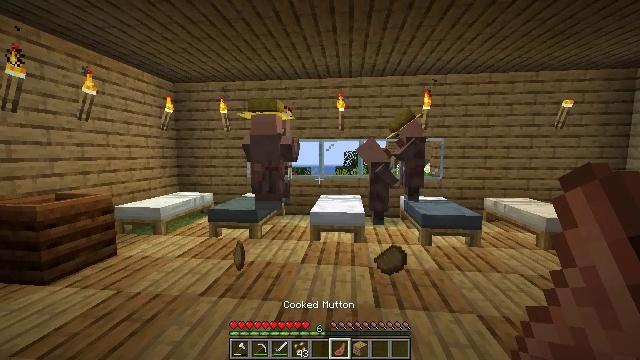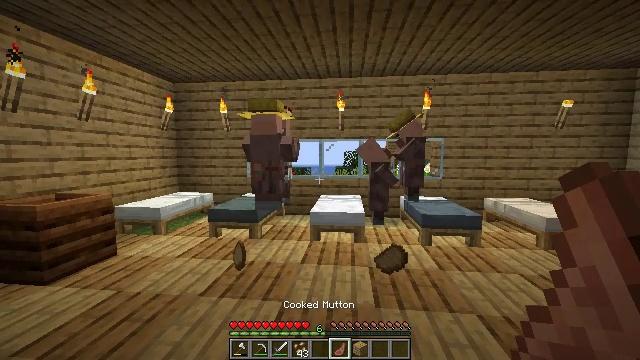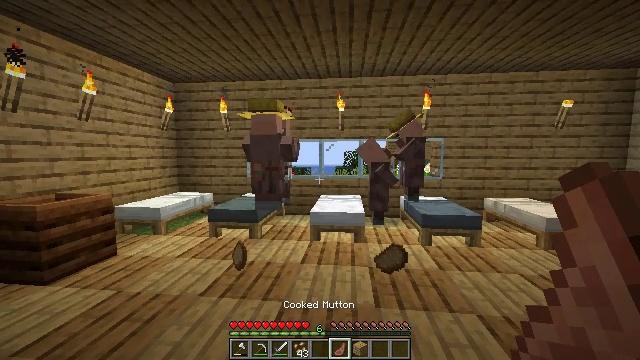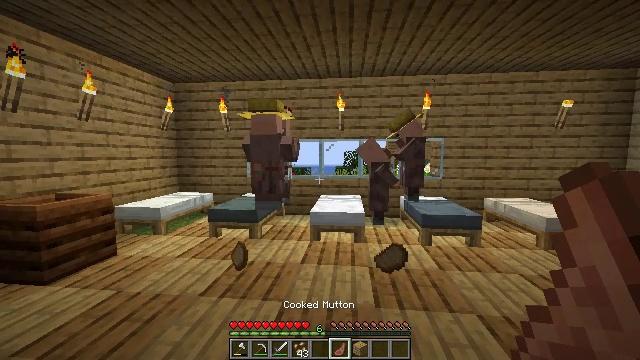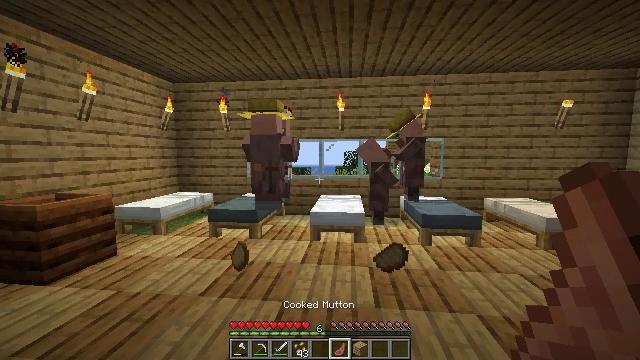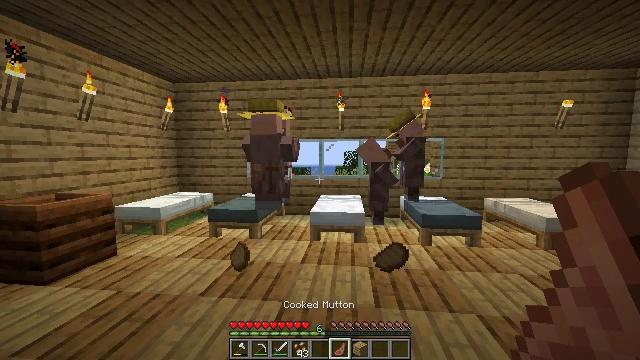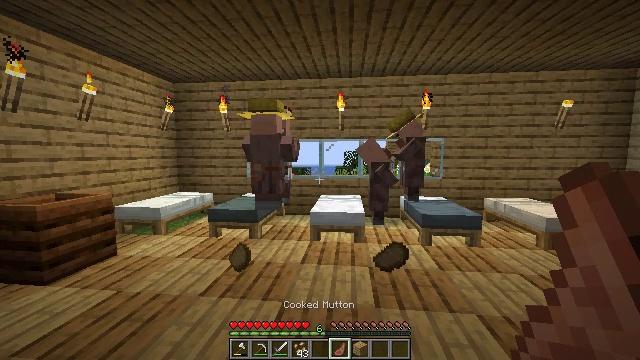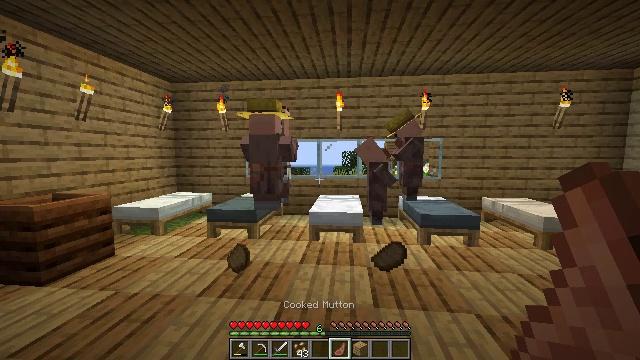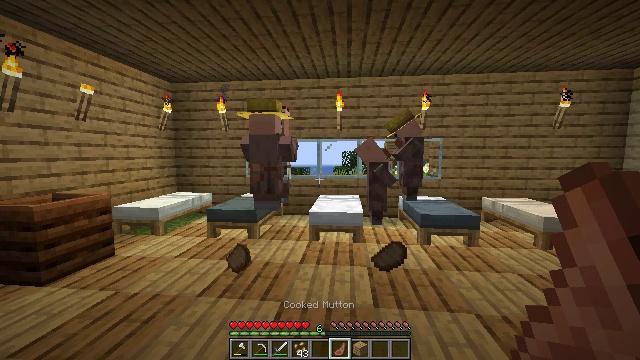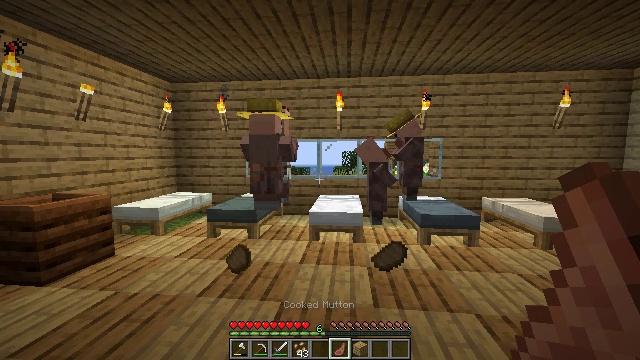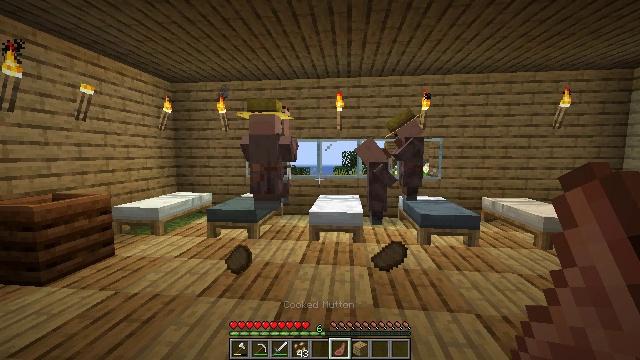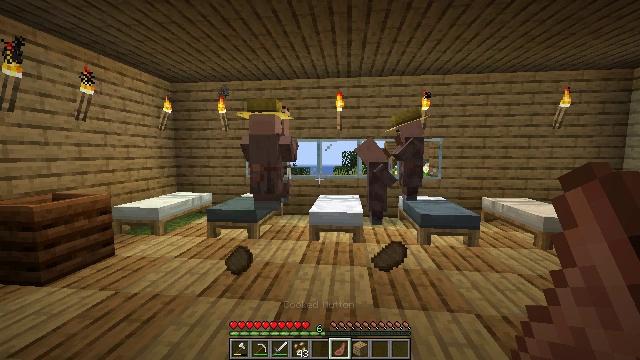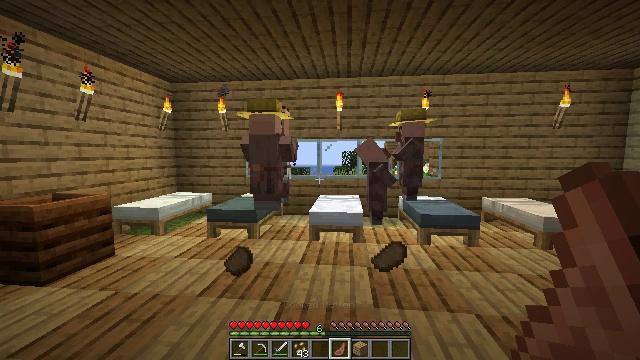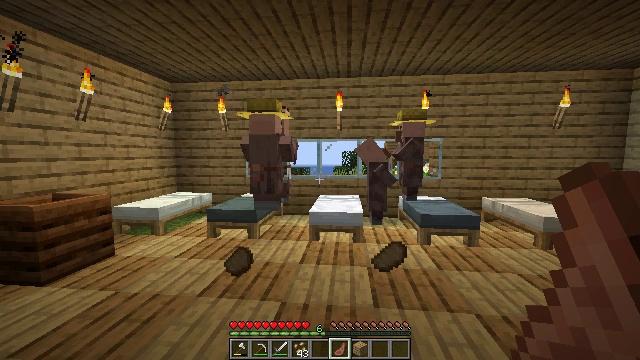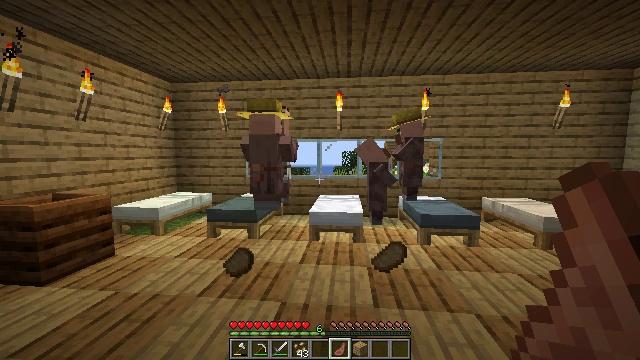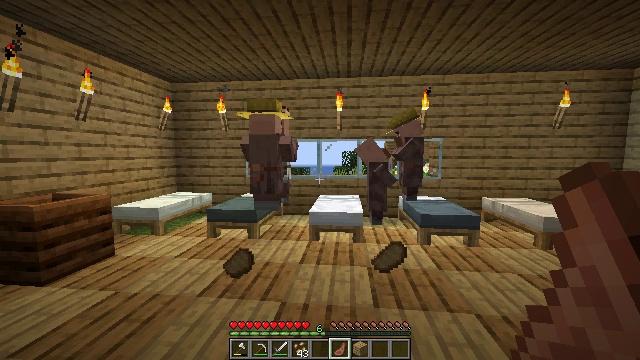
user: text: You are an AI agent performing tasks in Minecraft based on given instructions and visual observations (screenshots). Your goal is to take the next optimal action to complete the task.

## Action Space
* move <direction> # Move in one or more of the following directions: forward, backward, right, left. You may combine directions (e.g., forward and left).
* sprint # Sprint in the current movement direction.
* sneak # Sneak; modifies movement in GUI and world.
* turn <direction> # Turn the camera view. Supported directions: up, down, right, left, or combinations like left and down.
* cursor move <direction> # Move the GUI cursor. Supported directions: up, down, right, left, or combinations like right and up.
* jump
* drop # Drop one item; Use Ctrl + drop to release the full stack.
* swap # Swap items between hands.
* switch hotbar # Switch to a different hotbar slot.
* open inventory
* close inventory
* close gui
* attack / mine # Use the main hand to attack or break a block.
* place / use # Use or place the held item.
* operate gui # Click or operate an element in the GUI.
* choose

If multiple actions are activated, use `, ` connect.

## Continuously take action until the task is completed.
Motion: motion action
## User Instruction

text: Remove a cooked mutton from the inventory.
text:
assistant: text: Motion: no_op
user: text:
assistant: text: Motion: no_op
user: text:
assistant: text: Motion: no_op
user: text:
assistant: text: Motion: no_op
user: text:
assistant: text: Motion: no_op
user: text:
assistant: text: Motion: no_op
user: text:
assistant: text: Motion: no_op
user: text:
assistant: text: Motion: no_op
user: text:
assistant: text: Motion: no_op
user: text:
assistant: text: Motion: no_op
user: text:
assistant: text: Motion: no_op
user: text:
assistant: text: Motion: no_op
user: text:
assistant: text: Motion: no_op
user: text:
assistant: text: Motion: no_op
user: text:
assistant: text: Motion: no_op
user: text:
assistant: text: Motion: move forward
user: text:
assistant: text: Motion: move forward
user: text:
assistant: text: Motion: move forward
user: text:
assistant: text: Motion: move forward
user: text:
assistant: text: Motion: move forward
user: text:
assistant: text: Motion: move forward
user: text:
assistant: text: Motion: move forward
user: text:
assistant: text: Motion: move forward
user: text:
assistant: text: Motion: move forward
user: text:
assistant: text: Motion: move forward, turn right
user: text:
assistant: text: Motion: move forward
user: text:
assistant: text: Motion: move forward, turn right
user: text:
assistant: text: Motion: move forward
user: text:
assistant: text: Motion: no_op
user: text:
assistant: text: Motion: turn down